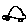
Label: car